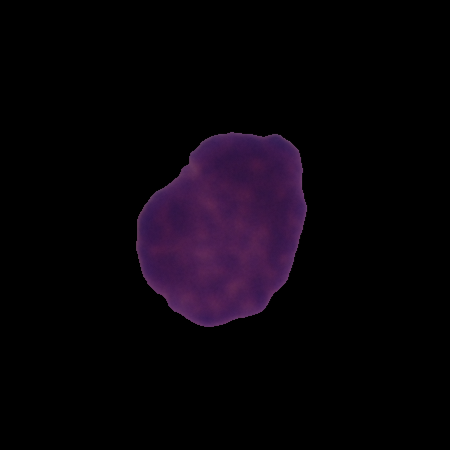
Label: healthy